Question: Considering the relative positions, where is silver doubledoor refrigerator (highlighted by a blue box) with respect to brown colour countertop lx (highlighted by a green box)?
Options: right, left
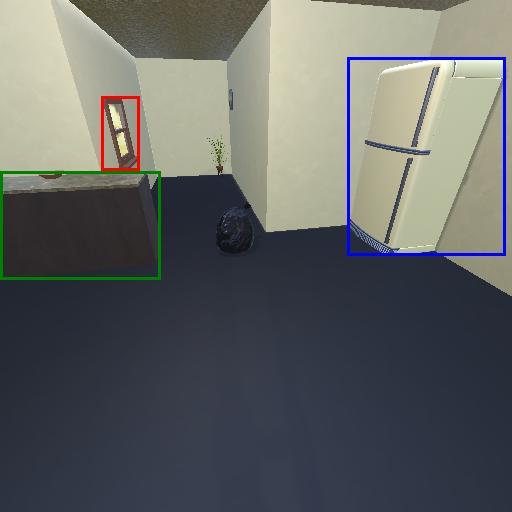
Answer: right